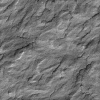
Atmospheric dust classification: not_dusty